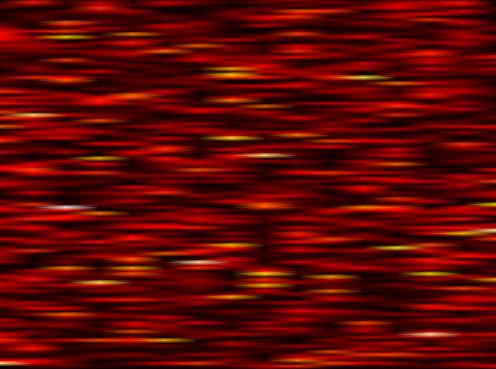
Label: FOFDM